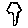
Label: tree